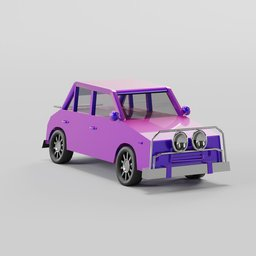
Label: mechanical